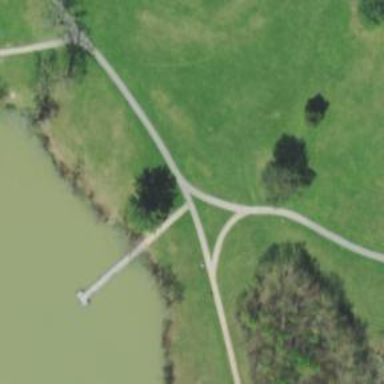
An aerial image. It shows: Path.